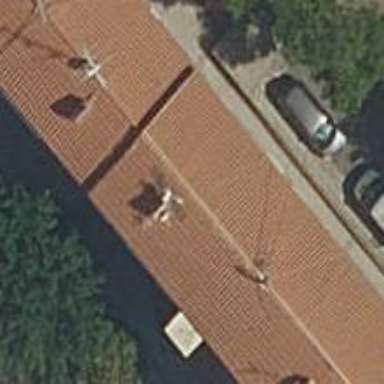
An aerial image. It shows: Hipped roof apartment building.